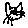
Label: cat